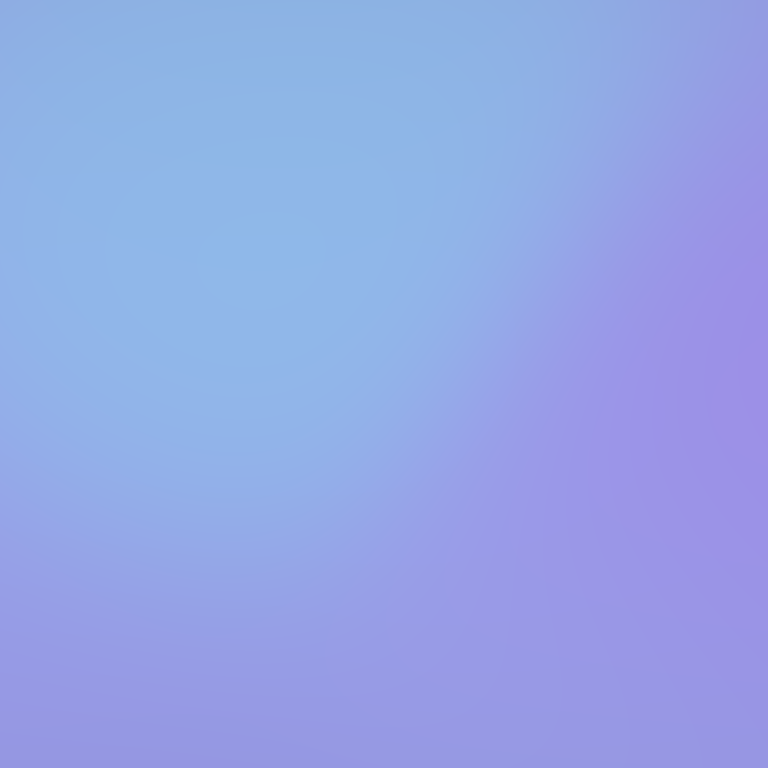
Abstract light effect, smooth gradient from soft blue to gentle purple, calm atmosphere, diffuse light, no room, no furniture, no objects.